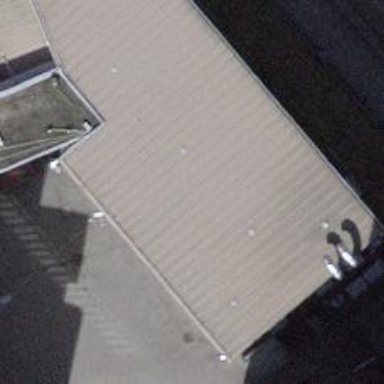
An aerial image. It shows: Restaurant.